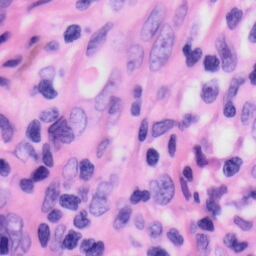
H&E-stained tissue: Skin